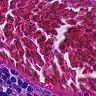
Metastatic tissue present: no